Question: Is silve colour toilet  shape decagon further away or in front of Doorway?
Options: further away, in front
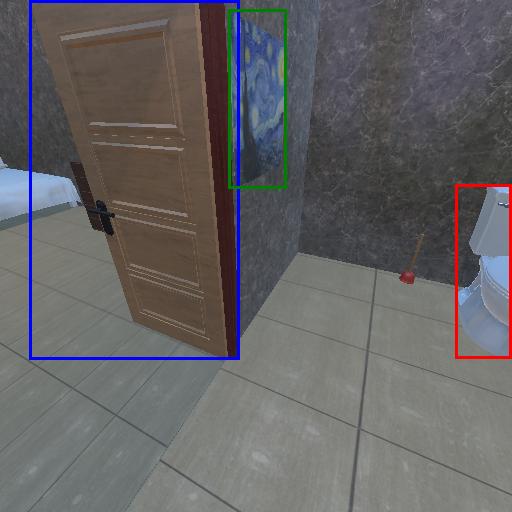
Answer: further away